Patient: sex M, age 60
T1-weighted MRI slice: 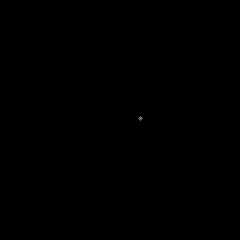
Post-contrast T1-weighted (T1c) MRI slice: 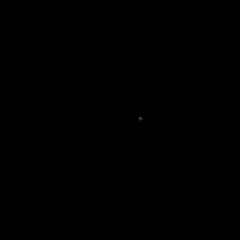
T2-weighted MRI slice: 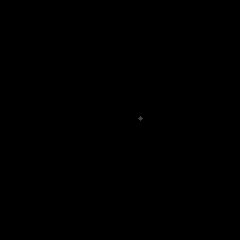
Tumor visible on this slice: no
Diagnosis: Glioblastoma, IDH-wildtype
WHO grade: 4